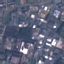
Land use / land cover: Industrial